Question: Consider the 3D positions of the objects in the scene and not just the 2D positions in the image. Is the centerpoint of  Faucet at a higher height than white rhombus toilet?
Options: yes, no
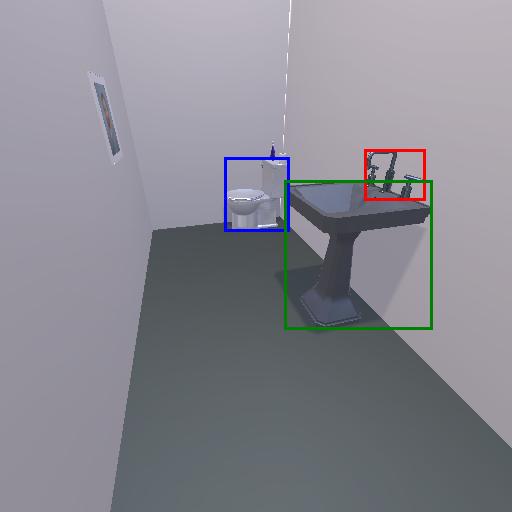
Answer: yes